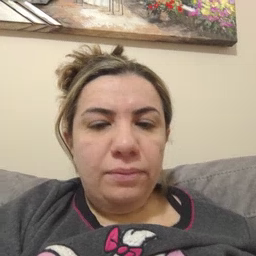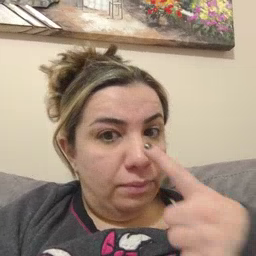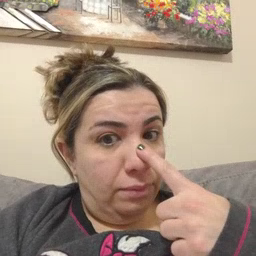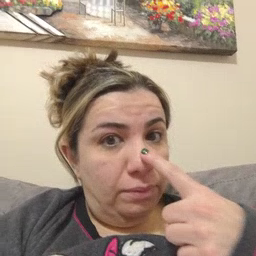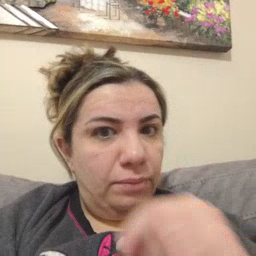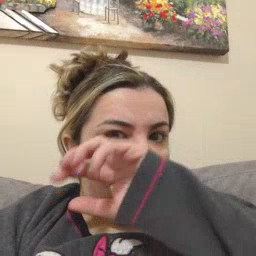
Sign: nose